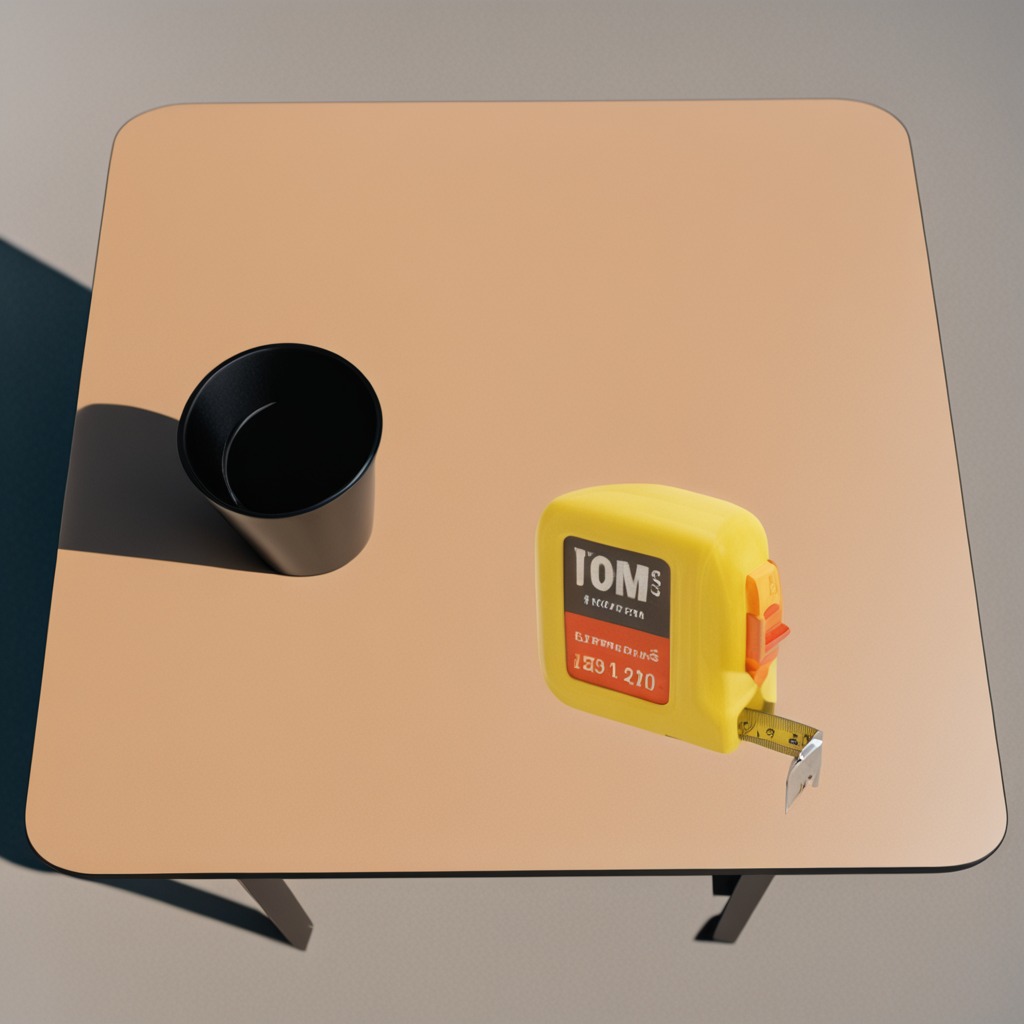
A measuring tape lies on the table.